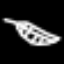
Label: leaf